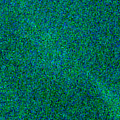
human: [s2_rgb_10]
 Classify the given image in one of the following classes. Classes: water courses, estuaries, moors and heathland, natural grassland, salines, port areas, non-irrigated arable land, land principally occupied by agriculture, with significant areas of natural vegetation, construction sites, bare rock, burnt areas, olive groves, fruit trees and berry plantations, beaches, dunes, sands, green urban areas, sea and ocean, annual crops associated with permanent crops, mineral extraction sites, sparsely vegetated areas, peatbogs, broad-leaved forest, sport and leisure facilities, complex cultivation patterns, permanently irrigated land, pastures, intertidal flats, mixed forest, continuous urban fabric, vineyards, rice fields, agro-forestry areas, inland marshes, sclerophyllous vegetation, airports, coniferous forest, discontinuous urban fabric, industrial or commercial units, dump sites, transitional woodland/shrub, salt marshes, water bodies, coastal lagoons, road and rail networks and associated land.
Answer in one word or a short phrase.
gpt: sea and ocean